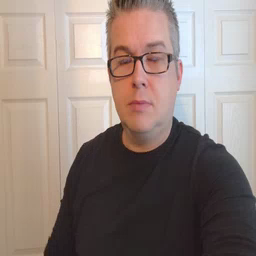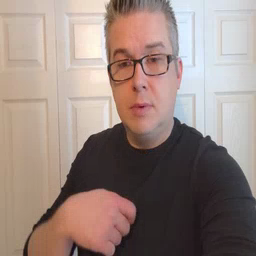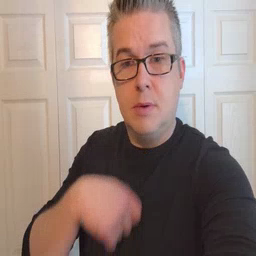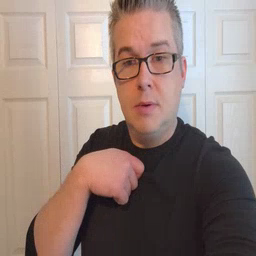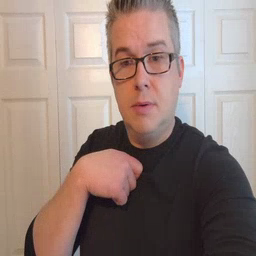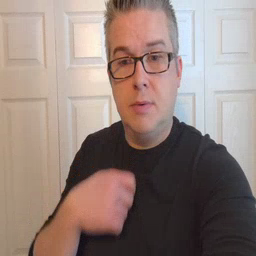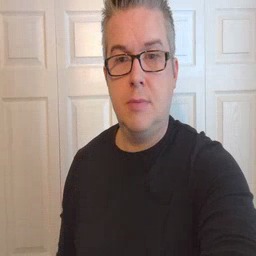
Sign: zipper